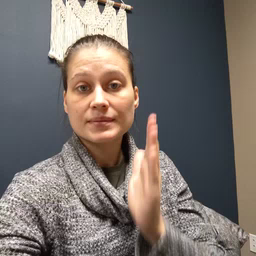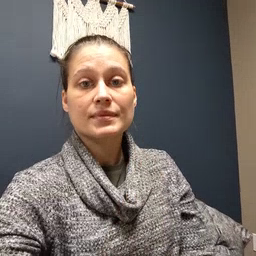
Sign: helicopter